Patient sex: M
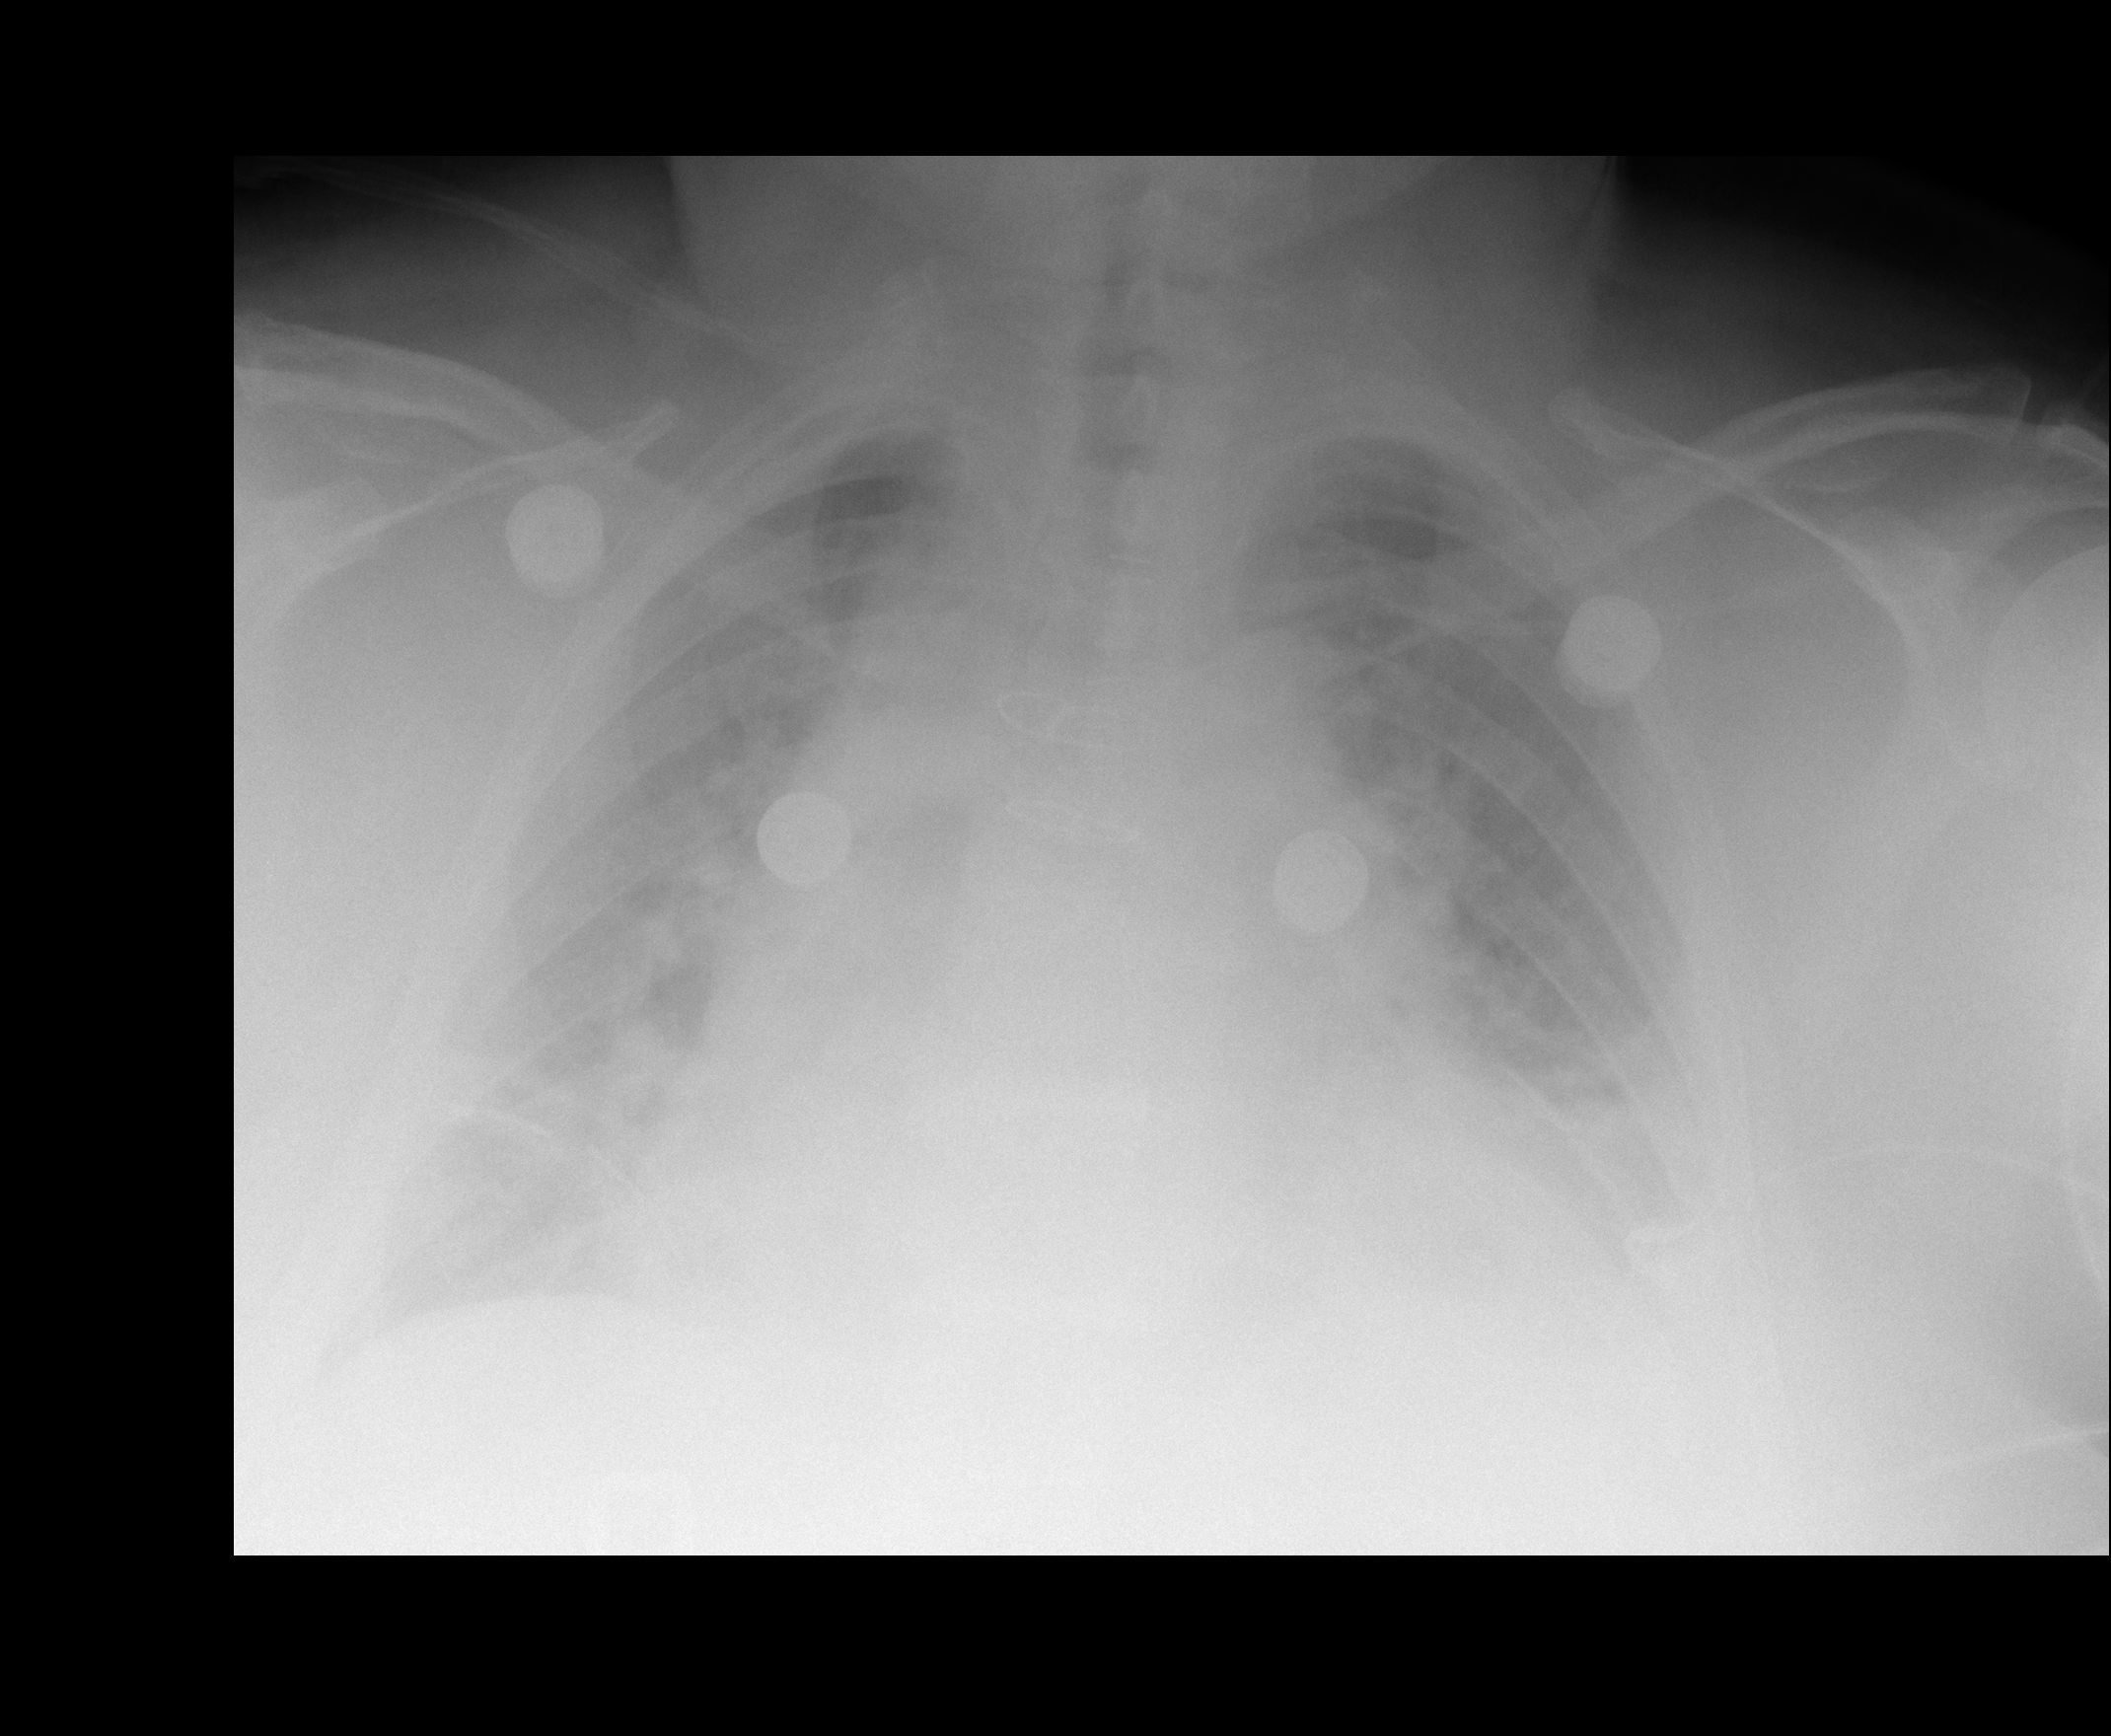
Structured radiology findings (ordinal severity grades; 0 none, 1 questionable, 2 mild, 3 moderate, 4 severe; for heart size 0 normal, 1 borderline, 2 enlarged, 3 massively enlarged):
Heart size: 2
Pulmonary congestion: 2
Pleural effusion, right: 2
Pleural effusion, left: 3
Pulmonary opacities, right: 0
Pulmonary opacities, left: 0
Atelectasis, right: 2
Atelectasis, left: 3